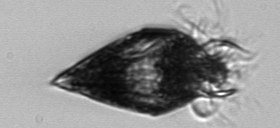
Label: Strombidium_tintinnodes